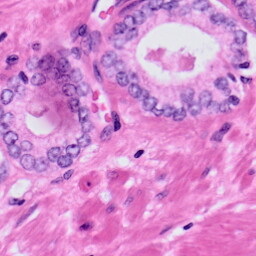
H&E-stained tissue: Prostate